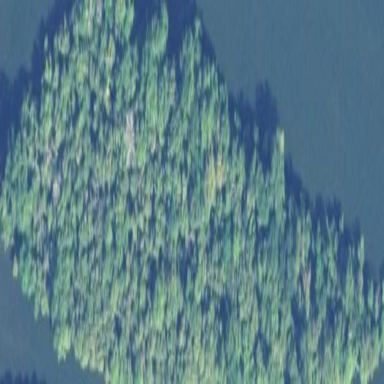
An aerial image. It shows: Islet surrounded by woodland.